Question: I am trying to print_r an wrapped in html '<pre></pre>' tags using flowing line
> 'echo '<pre>',print_r($data),'</pre>';'
at
'''
$data = array();
$query = "SELECT * FROM data";
if ($result = $mysqli->query($query)) {
while ($row = $result->fetch_assoc()) {
$data[] = $row;
}
$result->free();
}
echo '<pre>',print_r($data),'</pre>';
'''
but what I am getting is following output with '<pre>' tag at beginning and '1</pre>' at the end of the 'print_r' function!
'''
<pre>Array
(
[0] => Array
(
[id] => 1
[age] => 35
[name] => Ben
[sex] => M
)
[1] => Array
(
[id] => 2
[age] => 64
[name] => Rose
[sex] => F
)
[2] => Array
(
[id] => 3
[age] => 31
[name] => Mar
[sex] => F
)
[3] => Array
(
[id] => 4
[age] => 14
[name] => Mollan
[sex] => M
)
) 1</pre>
'''
can you please let me know what is that '1' at the end o pre? why this is happening? and how I can fix this?
> Update
For what ever reason Stack overflow input box doesn't show the '1</pre>' at the end of array result! I am going to put image here for reference, as well.

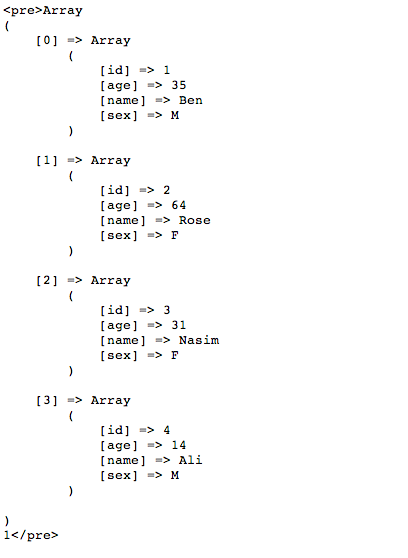
Answer: You'll need to return the output of print_r as a string by passing TRUE.
'''
echo '<pre>' . print_r($data, TRUE) . '</pre>';
'''
personally printf looks a little nicer with this
'''
printf("<pre>%s</pre>",print_r($data,TRUE));
'''
reference here:
<URL>